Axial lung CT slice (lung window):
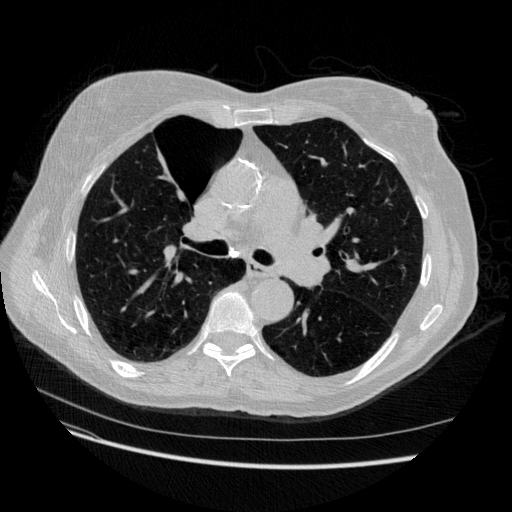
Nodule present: no